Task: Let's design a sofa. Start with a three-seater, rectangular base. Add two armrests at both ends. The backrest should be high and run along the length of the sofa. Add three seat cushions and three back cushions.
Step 106:
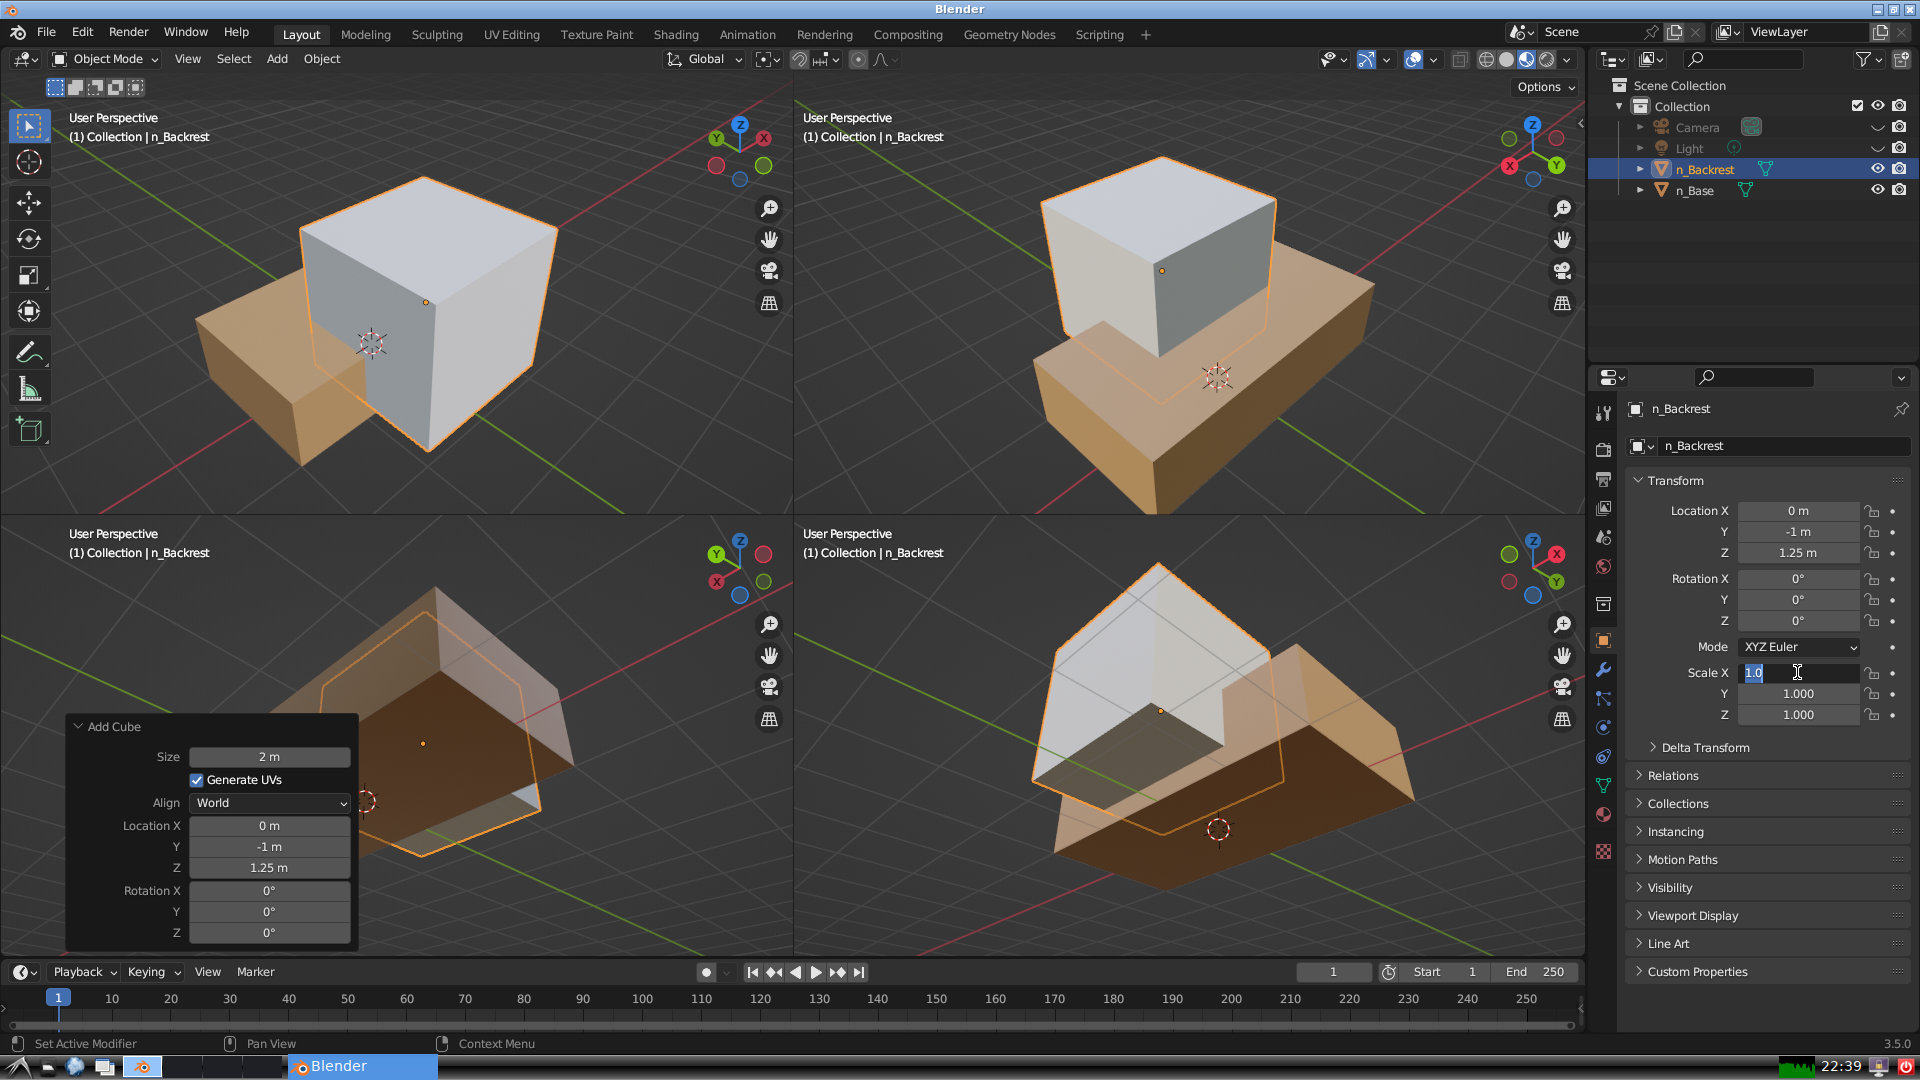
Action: input_text: 2